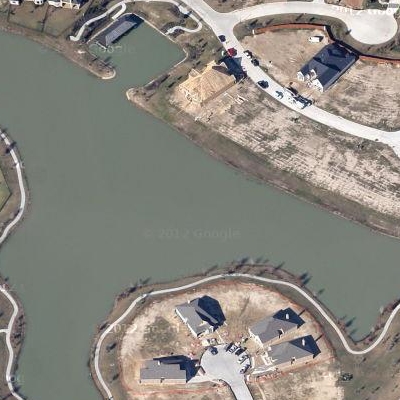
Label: dRiverLake